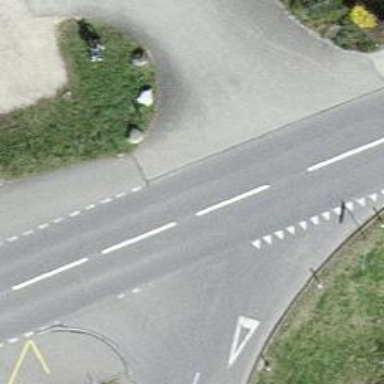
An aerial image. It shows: Road with "give way" sign.